Aerial crown-view tile of a tropical tree (Barro Colorado Island, Panama), acquired 20250915:
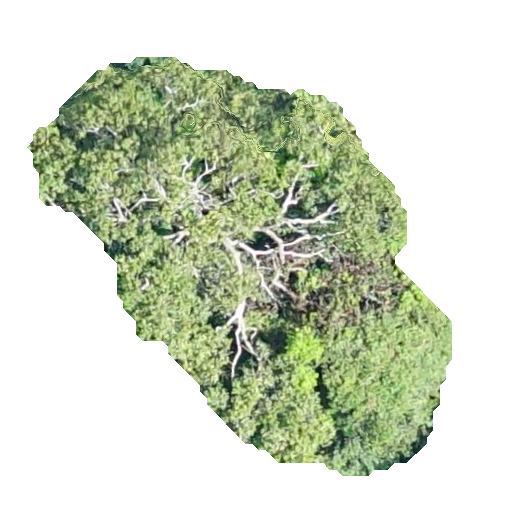
Species: Aiouea montana
GBIF accepted scientific name: Aiouea montana
Crown area: 157.152 m²